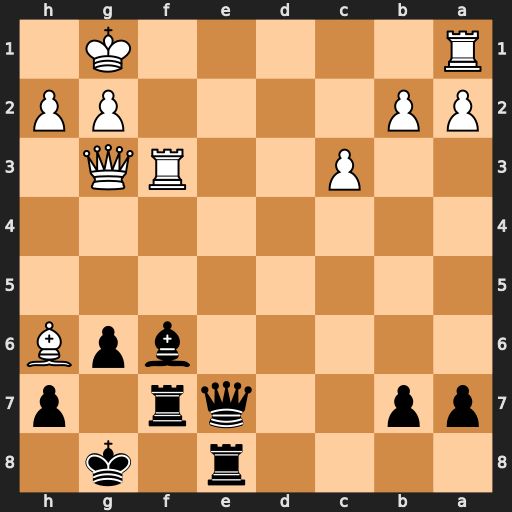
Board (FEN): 4r1k1/pp2qr1p/5bpB/8/8/2P2RQ1/PP4PP/R5K1
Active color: b
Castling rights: -
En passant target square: -
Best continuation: Bh4 Rxf7 Qc5+ Qf2 Bxf2+